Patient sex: M
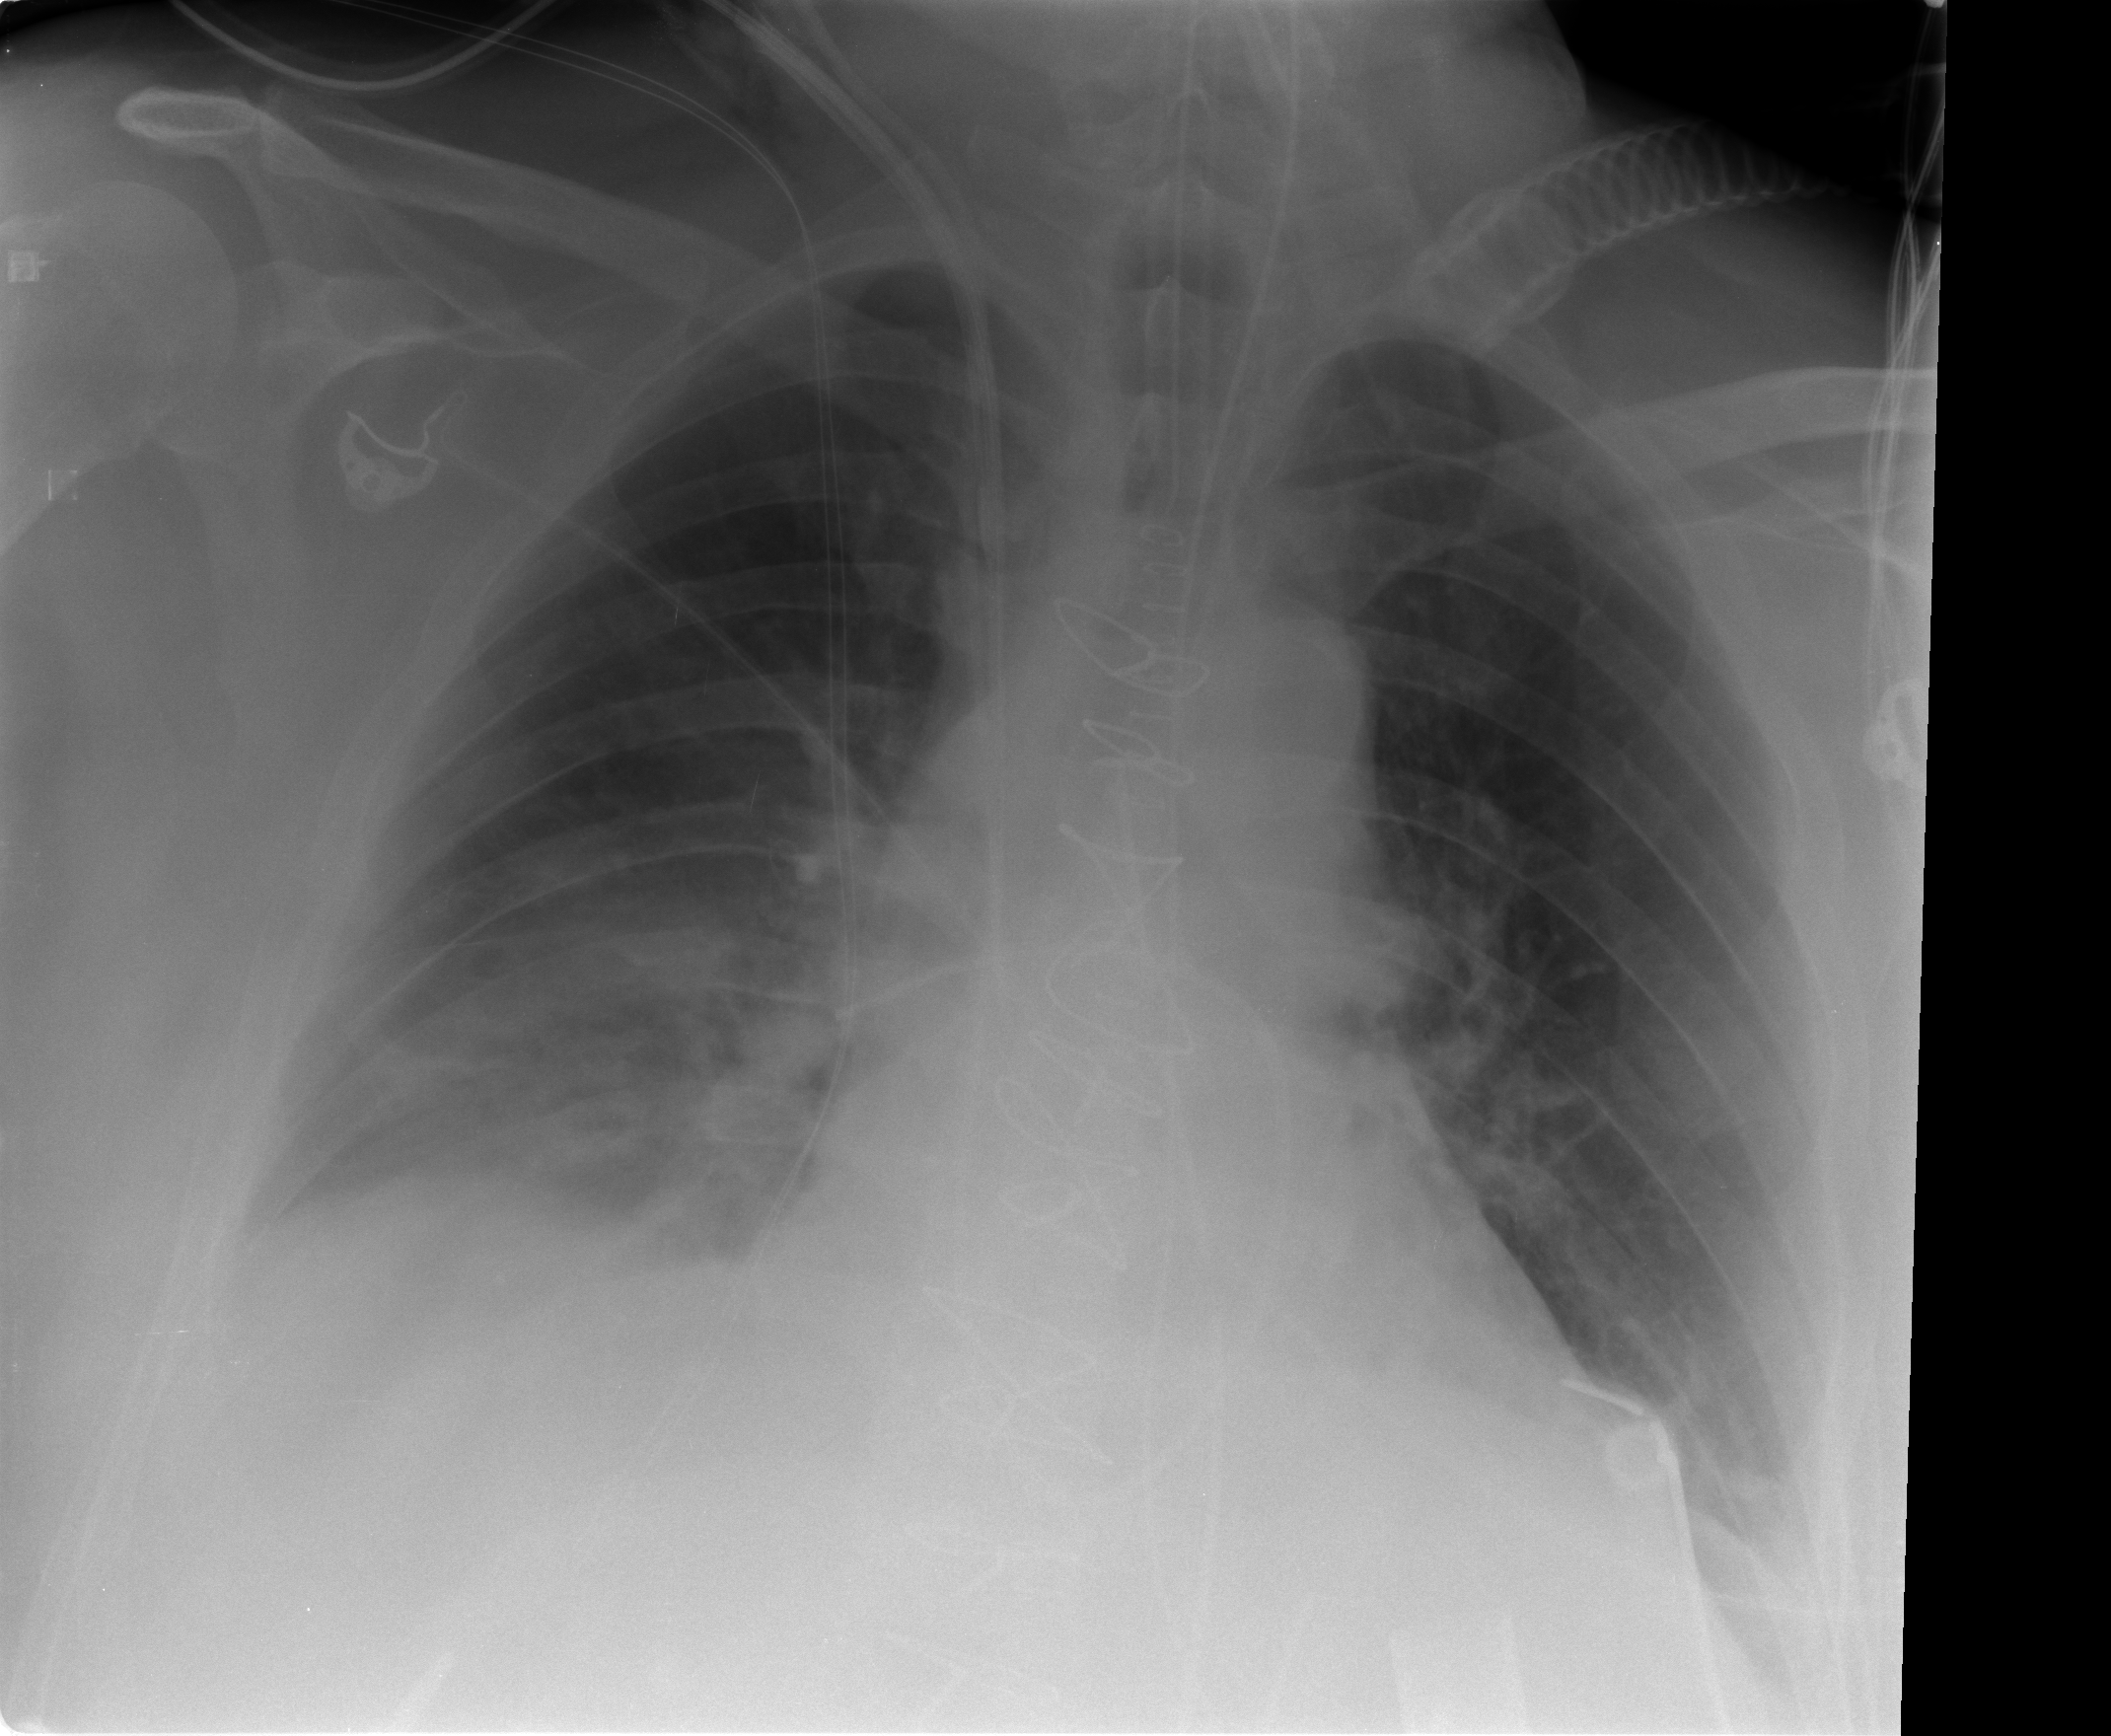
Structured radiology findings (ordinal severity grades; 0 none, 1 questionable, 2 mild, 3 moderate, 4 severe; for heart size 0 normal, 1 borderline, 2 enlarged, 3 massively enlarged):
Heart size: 2
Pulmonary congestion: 0
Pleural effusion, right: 1
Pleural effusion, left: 0
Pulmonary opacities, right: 0
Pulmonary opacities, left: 0
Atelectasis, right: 2
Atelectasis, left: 2